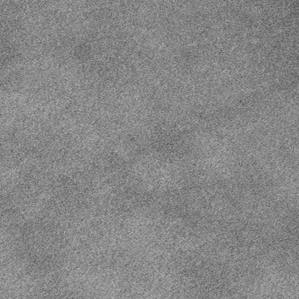
Label: frost